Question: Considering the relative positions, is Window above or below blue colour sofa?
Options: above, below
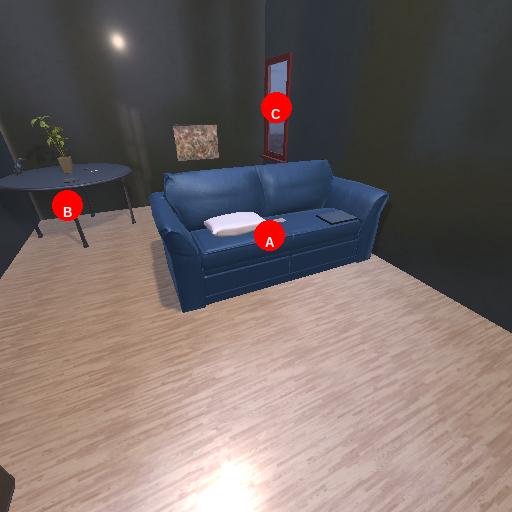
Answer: above